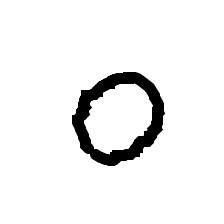
Shape: circle